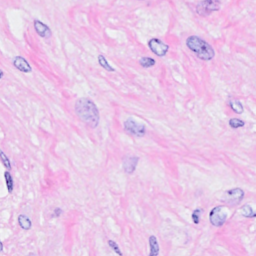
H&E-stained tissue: Breast